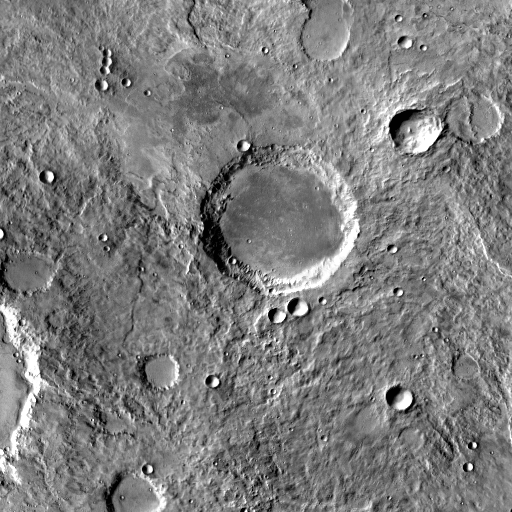
Crater classes present: Background, Other, Layered, Buried